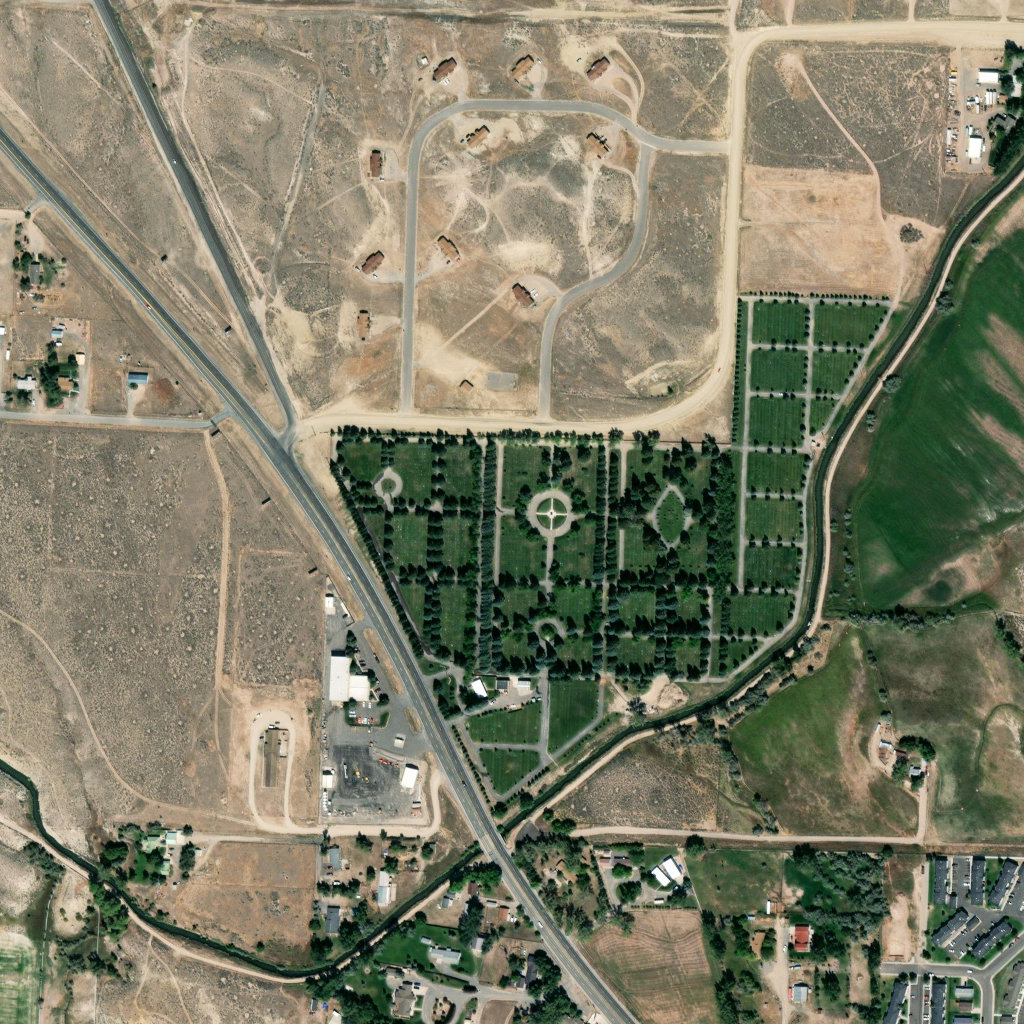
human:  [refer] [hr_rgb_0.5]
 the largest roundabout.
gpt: <box>[[51, 47, 56, 53, 0]]</box>